Question: I was looking at a fix on the following website. This websites tells you how to
<URL>
Problem is that within the directory.
In fact for my android project
Hopefully someone can tell me what I should do to fix this problem since I can't get any of my assets.
---
__ NEW INFORMATION __
Errors:
'''
02-02 13:34:41.763: I/jdwp(282): Ignoring second debugger -- accepting and dropping
02-02 13:34:42.412: D/dalvikvm(282): GC_EXTERNAL_ALLOC freed 766 objects / 54840 bytes in 151ms
02-02 13:34:42.422: I/Problem(282): GOT HERE!
02-02 13:34:42.662: W/dalvikvm(282): threadid=7: thread exiting with uncaught exception (group=0x4001d800)
02-02 13:34:42.662: E/AndroidRuntime(282): FATAL EXCEPTION: Thread-8
02-02 13:34:42.662: E/AndroidRuntime(282): java.lang.NullPointerException
02-02 13:34:42.662: E/AndroidRuntime(282): at tiny.bomber.LoadingScreen.update(LoadingScreen.java:33)
02-02 13:34:42.662: E/AndroidRuntime(282): at framework.impl.FastRenderView.run(FastRenderView.java:35)
02-02 13:34:42.662: E/AndroidRuntime(282): at java.lang.Thread.run(Thread.java:1096)
02-02 13:34:46.142: I/Process(282): Sending signal. PID: 282 SIG: 9
'''
Error line:
'''
assets.plane = assets.fetchImage("assets.png");
'''
Assets.fetchImage code:
'''
public Bitmap fetchImage(String location) {
try {
InputStream is = assetManager.open(location);
Bitmap image = BitmapFactory.decodeStream(is);
return image;
} catch(Exception e) {
e.printStackTrace();
}
return null;
}
'''
I did an update on everything and it is still not open. Here is a picture of where my folder is and what I did.

In "C:\Users\USER_NAME\Documents\NetBeansProjects\APP_NAME\project.properties" I added three lines.
1. assets.dir=assets
2. assets.available=true
3. asset.dir=assets
Then I couldn't find build-impl.xml and found that I wasn't even in the right folder. I wasn't even in 'nbproject' folder. In that directory I don't even have it while my other regular java projects do. My android ones did not. So after my update I made a new project and still didn't have that folder or the file I needed.
What should I do now?
---
__ NEWEST INFORMATION__
'''
import android.content.res.AssetManager;
import android.graphics.Bitmap;
import android.graphics.BitmapFactory;
import android.util.Log;
import java.io.BufferedInputStream;
import java.io.FileInputStream;
import java.io.InputStream;
public class Assets {
AssetManager assetManager;
public Bitmap background;
public Bitmap plane;
public Assets(AssetManager assets) {
this.assetManager = assets;
}
public Bitmap fetchImage(String location) {
try {
InputStream is = assetManager.open(location);
Bitmap image = BitmapFactory.decodeStream(is);
return image;
} catch(Exception e) {
Log.e("fetchImage(Location)", e.getMessage());
}
return null;
}
public Bitmap fetchImage(String location, Boolean assetManager) {
if(assetManager) {
return fetchImage(location);
} else {
try {
InputStream is = new BufferedInputStream(new FileInputStream("/assets/" + location));
Bitmap image = BitmapFactory.decodeStream(is);
return image;
} catch(Exception e) {
Log.e("fetchImage(Location, Boolean)", e.getMessage());
}
return null;
}
}
}
'''
In this class that I just posted above I added the 'fetchImage(Location, noAssetManager);' to see if I could get the image without the asset manager. What I would like to know is this possible?
I keep trying different things to add on to the location, but nothing was working. I tried the following.
1. "assets/" + location
2. "/assets/" + location
3. "./assets/" + location
---
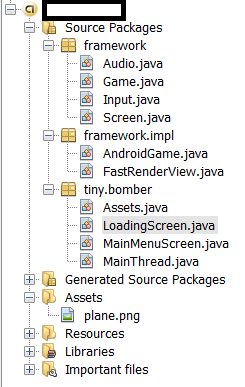
Answer: Your link describes an old version of nbandroid plugin. If you use the current one (supposedly you do according to your comments) then you should be able to use assets in your project. Basically anything described in <URL> is expected to work because the plugin delegates building to build scripts created and updated by SDK tools now.
It means just create the folder on the disk and put your file there and it will be built correctly. If it does not then tell us more details - <URL>
-Radim